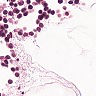
Metastatic tissue present: no